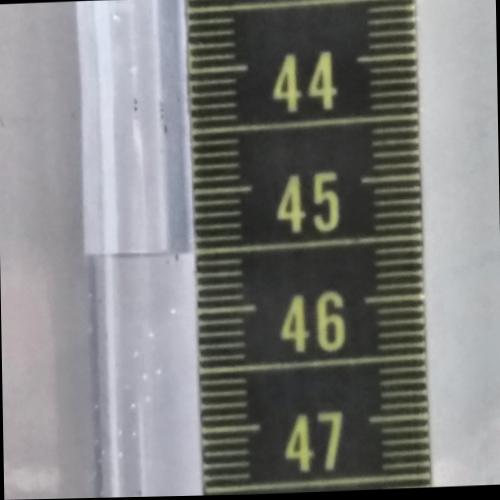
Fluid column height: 45.5 cm